Question: I have a UINavigationController based application. I want to achieve an effect of presenting (pushing) view controller while having a part of a previous controller visible. So I want to have an effect like this:

Ideally the bottom of the second image would be a part of first controller's view.
Can this be done using UINavigationController methods, and if yes, how?
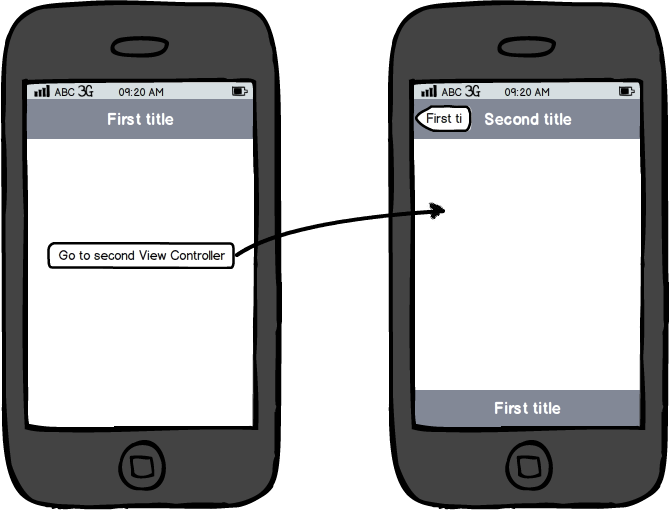
Answer: It is possible, but it requires quite a bit of efford.
Off the top of my head, I'd implement a custom container view controller, that has a 'UINavigationController' an another custom container view controller (let's call it 'PreviousVCContainer') as child view controllers. See <URL> as child view controller.
The idea is to connect the 'PreviousVCContainer' with the 'UINavigationController' in a way that it gets notified when the navVC is pushing or popping a vc. It would then go and look for the appropriate vc to display in the bottom view and add this vc as it's childVC.
I hope that get's you started. Let me know if you need more details on some specific points.